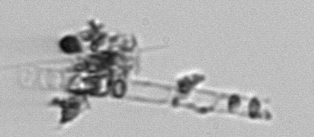
Label: Skeletonema